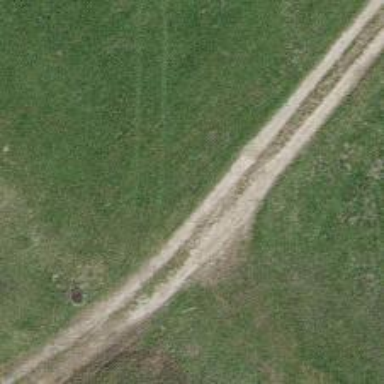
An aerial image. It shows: Track road with grade4 tracktype.